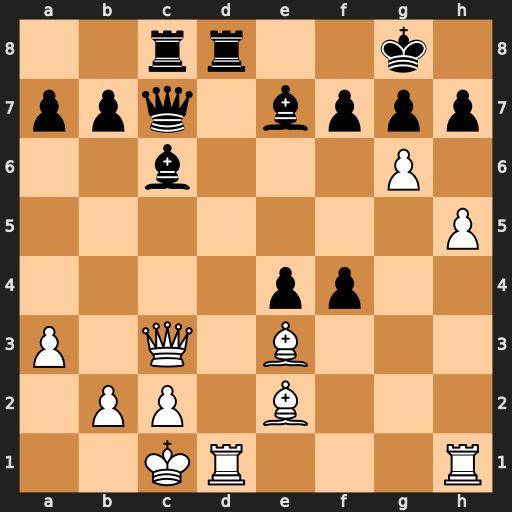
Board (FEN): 2rr2k1/ppq1bppp/2b3P1/7P/4pp2/P1Q1B3/1PP1B3/2KR3R
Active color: w
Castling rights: -
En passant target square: -
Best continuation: gxf7+ Kxf7 h6